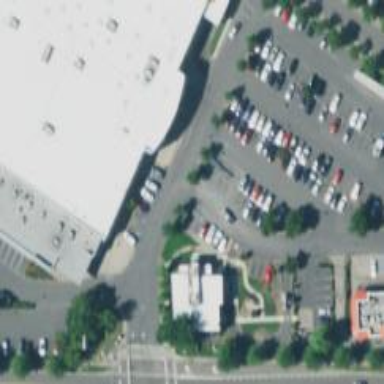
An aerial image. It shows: Parking space is available.